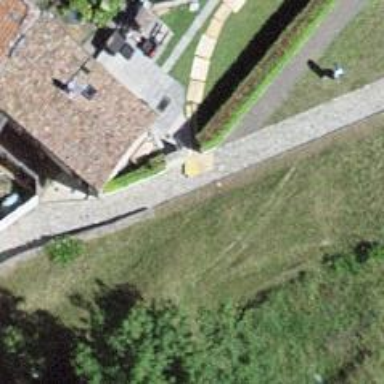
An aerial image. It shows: Cobblestone footway.